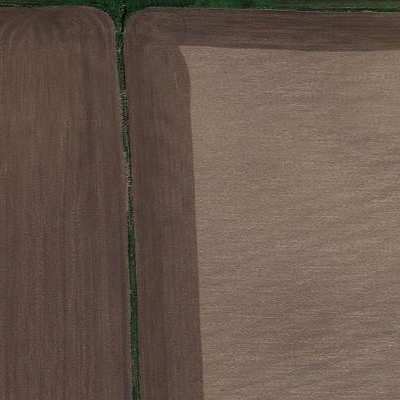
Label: bField